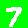
Digit: 7